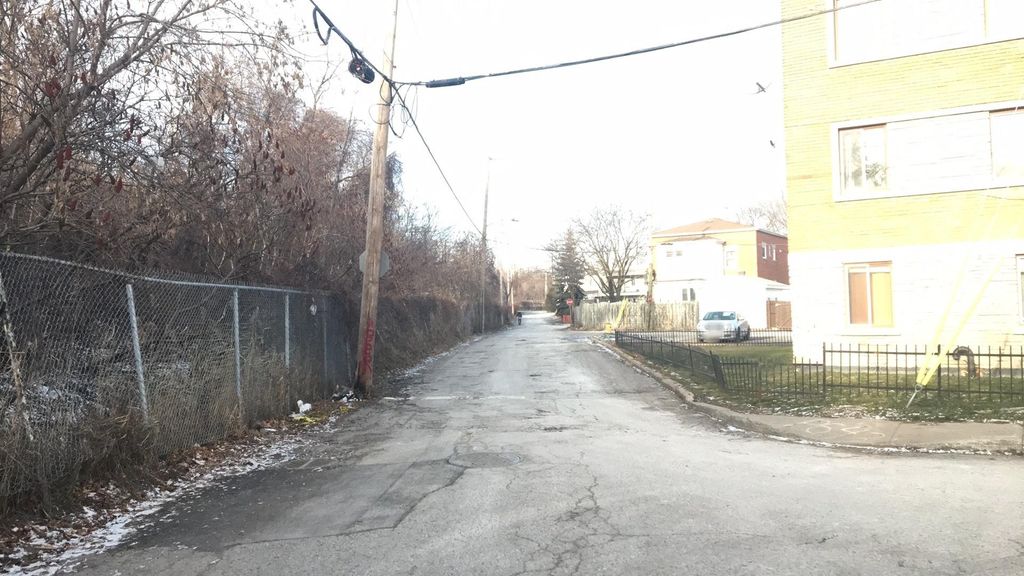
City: montreal